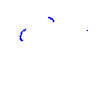
Particle: proton